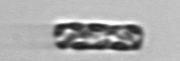
Label: Dactyliosolen_fragilissimus